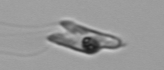
Label: Chrysochromulina_lanceolata